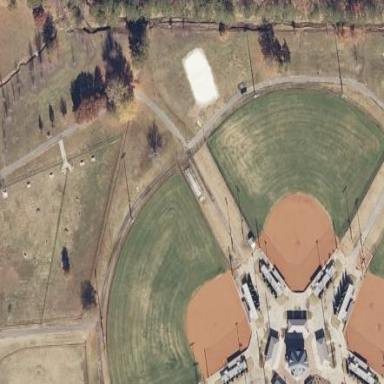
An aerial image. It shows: Baseball pitch for leisure land.